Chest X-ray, PA view. Patient: 81 years old, sex F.
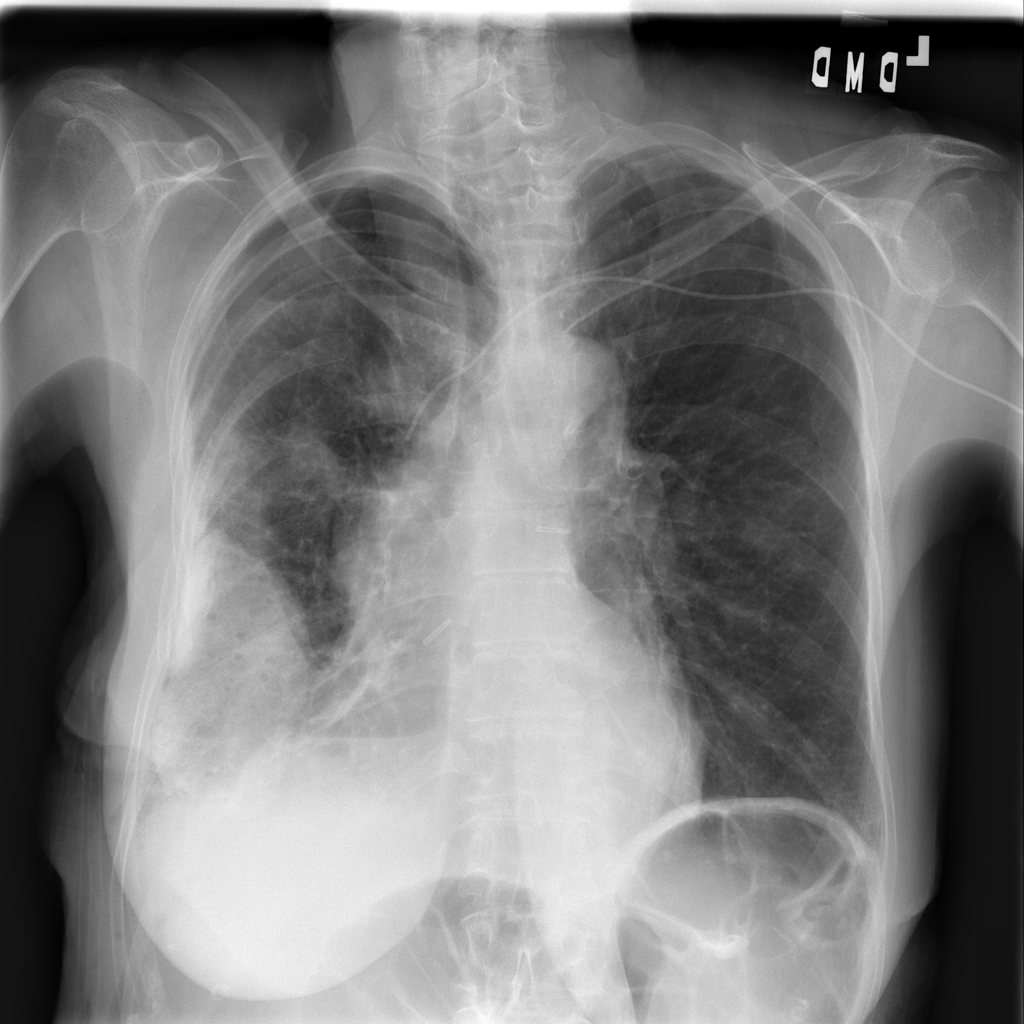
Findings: No Finding